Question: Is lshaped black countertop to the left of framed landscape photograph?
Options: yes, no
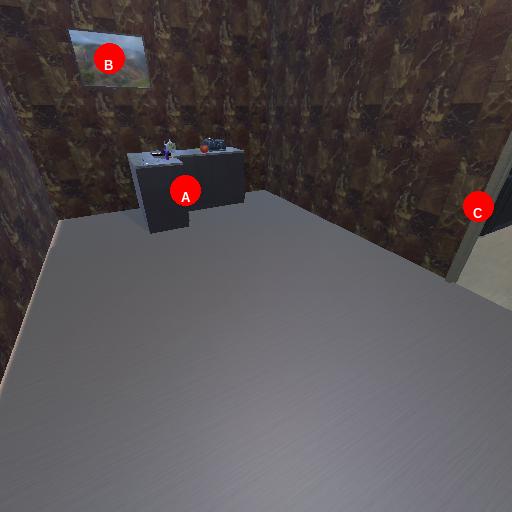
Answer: yes